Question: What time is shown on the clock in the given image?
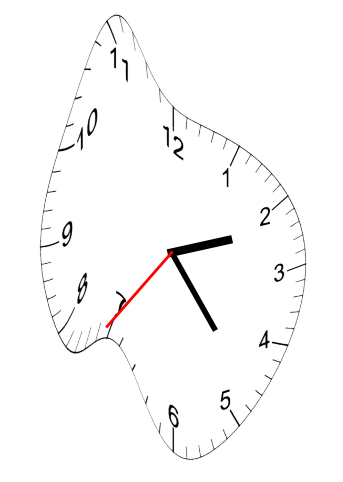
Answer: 02:23:36